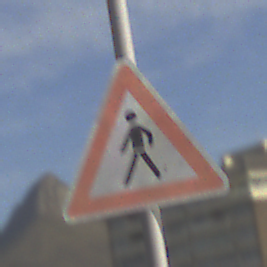
Verkehrszeichen: FussgaengerRechts
Umgebung: Outdoor, Suburban
Tageszeit: MorningAfternoon
Wetter: PartlyCloudy
Licht: Natural
Jahreszeit: NotSpecified
Kontrast: HighContrast